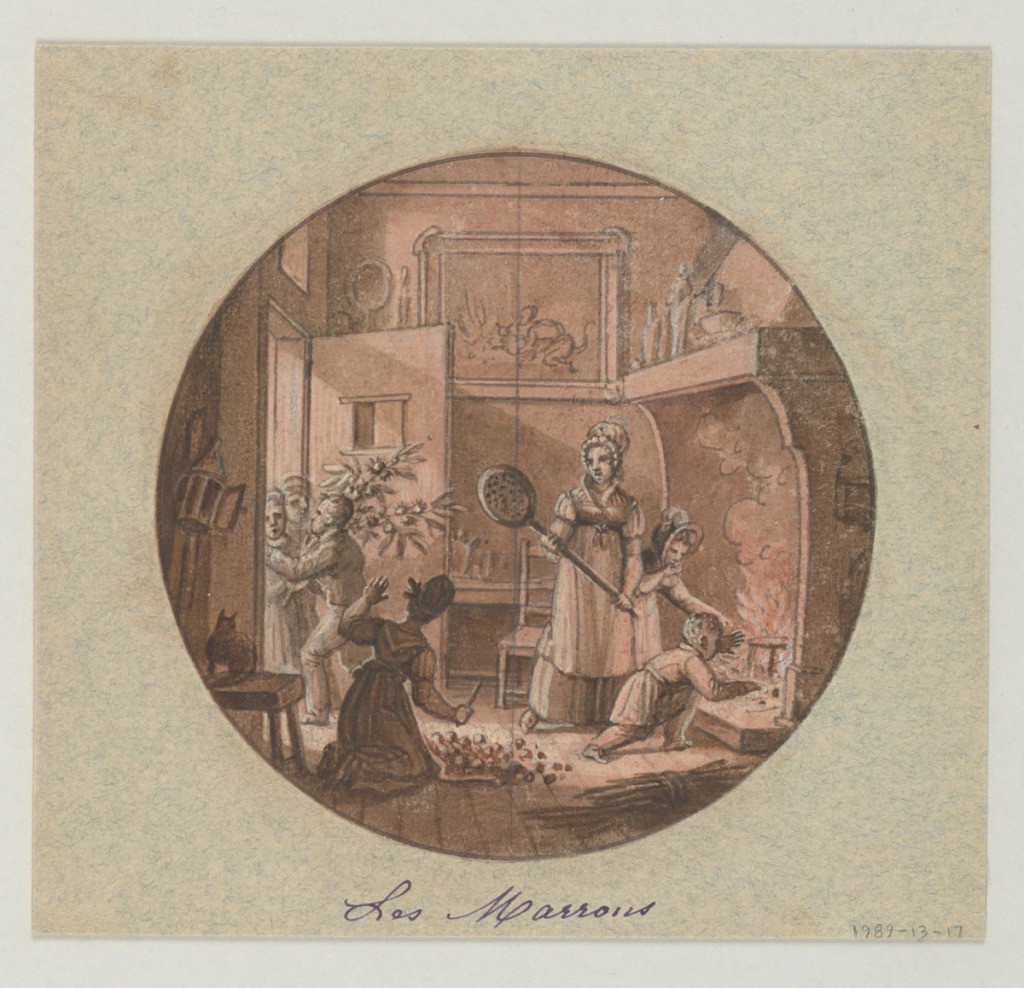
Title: Design for a Painted Porcelain Plate, Les Marrons (Chestnuts) for the Service des Objets de Dessert (Dessert Service)
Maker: Jean Charles Develly, French, 1783 - 1849
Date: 1819–20
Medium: Pen and brown, black ink, brush and brown, black wash, white gouache, red crayon, graphite on tan paper mounted on blue-gray paper
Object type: Drawing
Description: Design for a painted porcelain plate, rondel. A figure of a woman holding a chestnut roaster stands before a large fireplance in a chestnut shop. Beside her to the right, a little girl protects a young boy from reaching into the fire. Another woman at left of center foreground is on her knees sorting chestnuts. To her left in middleground a man is leaving the shop with an armful of chestnut branches.